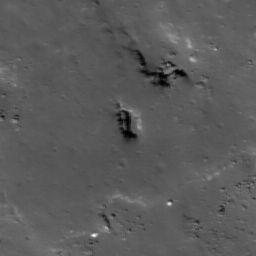
Pit: Fraunhofer G 1
Host crater: Fraunhofer G
Host type: impact_melt
Lunar coordinates: latitude -38.5, longitude 58.364